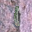
Label: 1